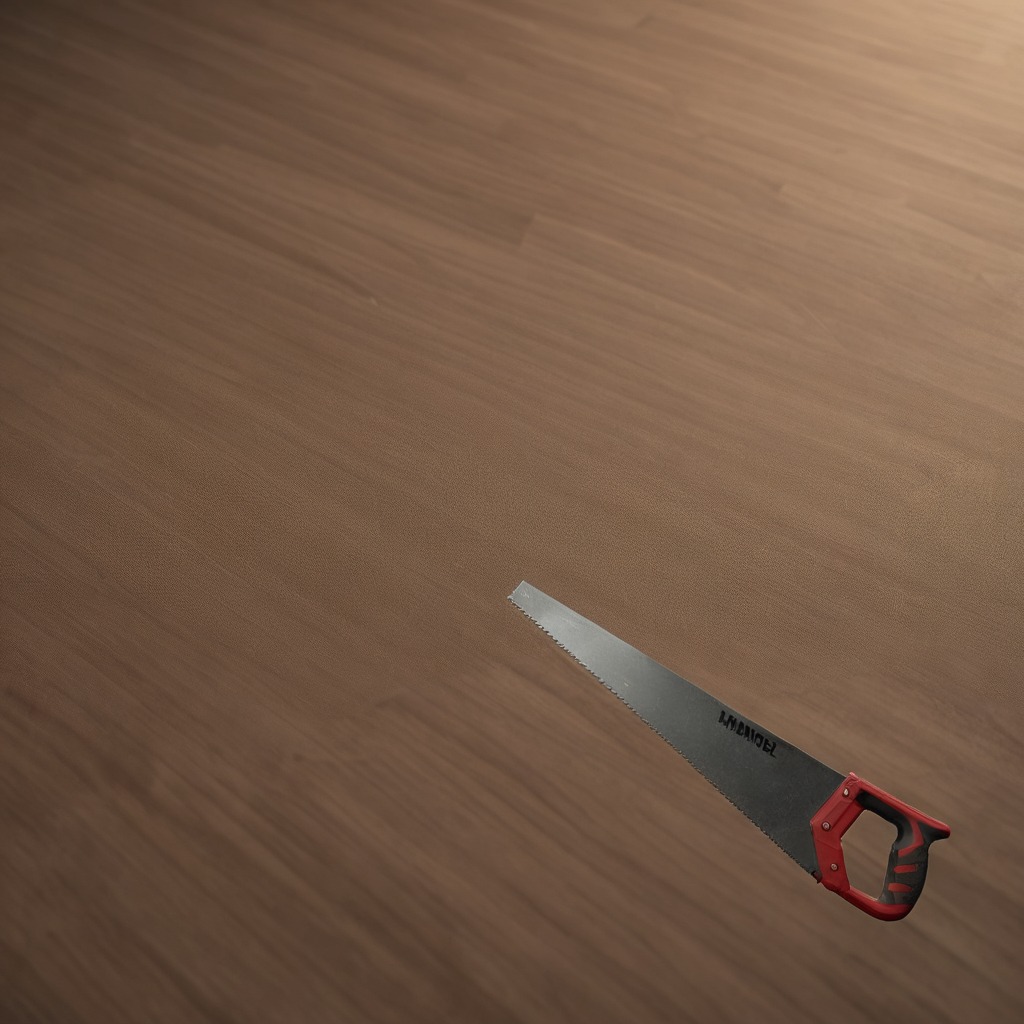
A metal saw lying on a wooden table inside a workshop at night dim ambient light soft shadows worn but beneath the cloth